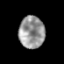
Tissue: prostate
Cell type: T cells
Senescence score: 0.2939
Nuclear area (px): 810
Mean DAPI intensity: 150.26